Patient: sex M, age 57
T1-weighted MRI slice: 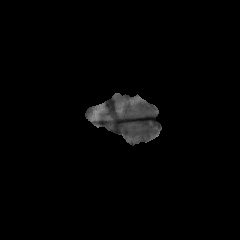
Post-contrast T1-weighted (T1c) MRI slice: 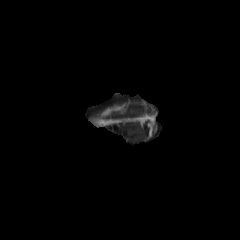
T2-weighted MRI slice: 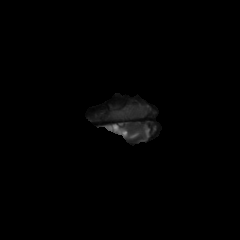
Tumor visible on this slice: yes
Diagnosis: Glioblastoma, IDH-wildtype
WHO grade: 4